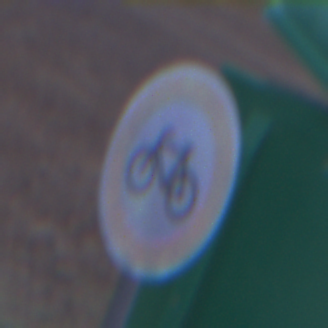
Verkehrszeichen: VerbotRadverkehr
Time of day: SunriseSunset
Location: Outdoor (Urban)
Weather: Overcast
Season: NotSpecified
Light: Natural